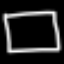
Label: square